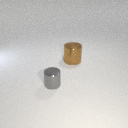
large brown metal cylinder to the right of small gray metal cylinder